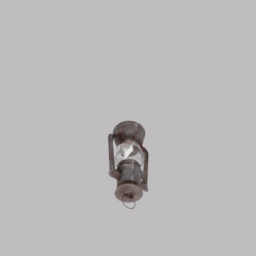
Label: lighting